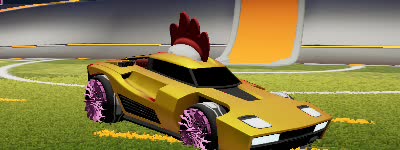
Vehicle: breakout